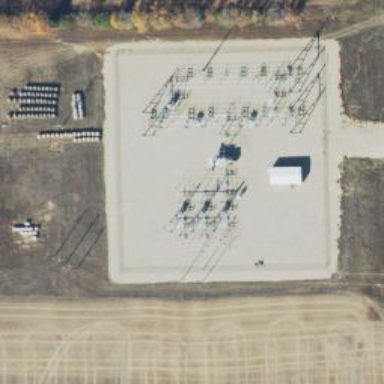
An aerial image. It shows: Switch for power supply.